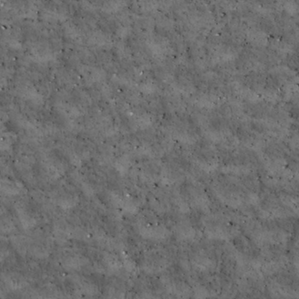
Label: non_frost